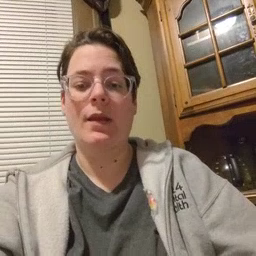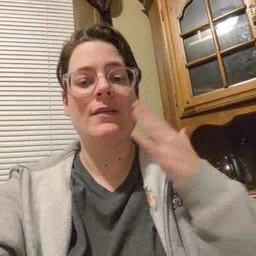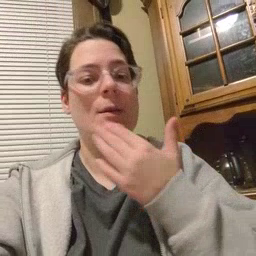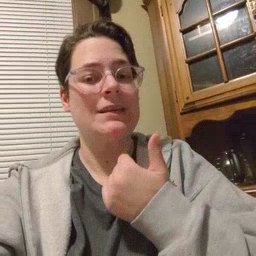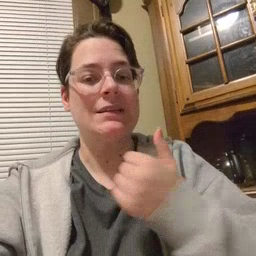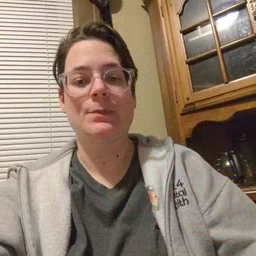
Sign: napkin